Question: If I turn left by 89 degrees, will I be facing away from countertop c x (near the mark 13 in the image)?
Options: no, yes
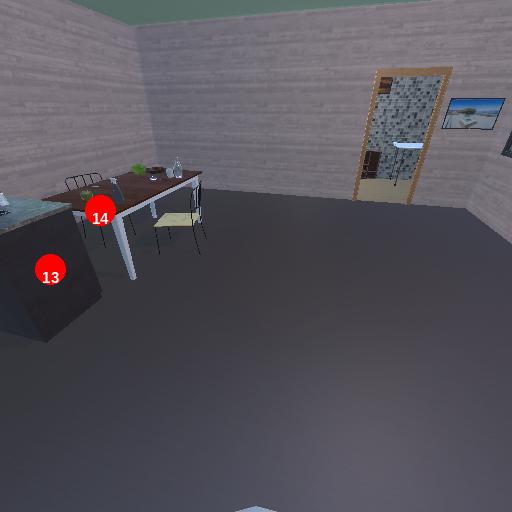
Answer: no